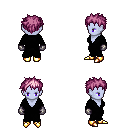
a pixel art fantasy rpg character, female body template, dark elf, purple skin, black robe, gold greaves, pink bedhead hairstyle, metal gloves, gold boots, four views (front, back, left, right), 2x2 character sprite sheet, small pixel art, hard edges, no anti-aliasing